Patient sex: M
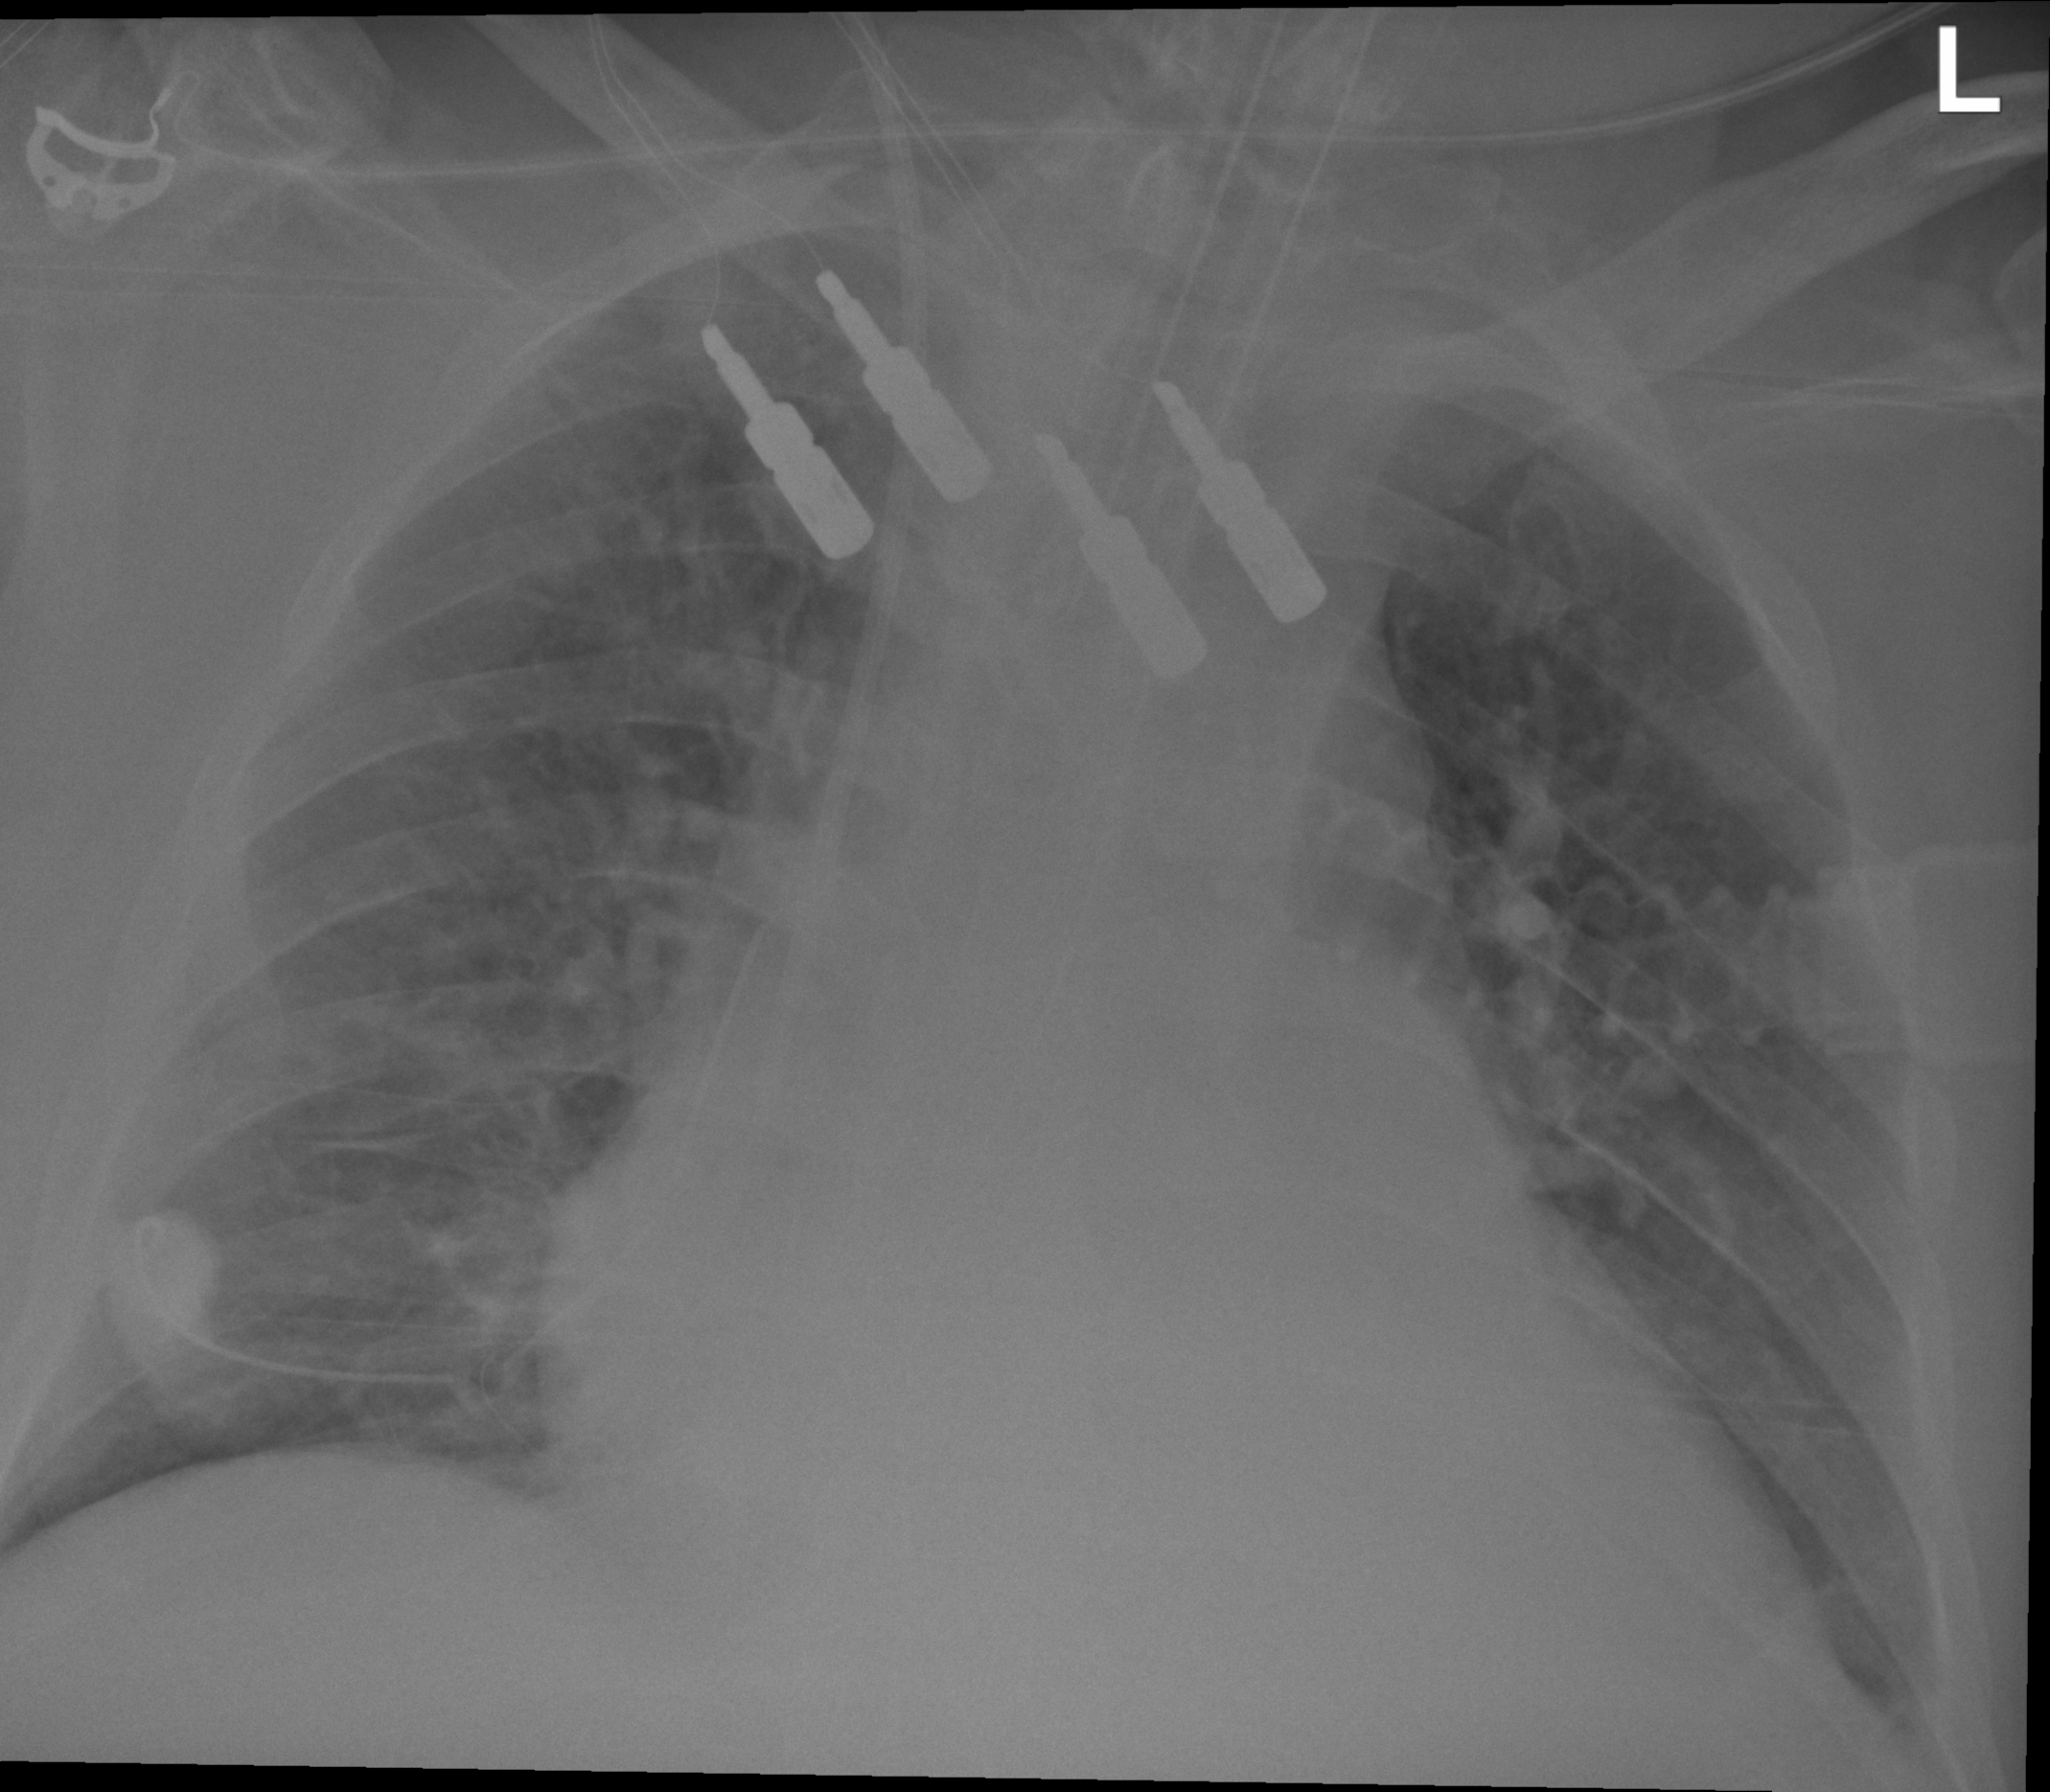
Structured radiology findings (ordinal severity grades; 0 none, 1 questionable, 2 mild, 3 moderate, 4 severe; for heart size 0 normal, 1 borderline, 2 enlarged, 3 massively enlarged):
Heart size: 2
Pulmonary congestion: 2
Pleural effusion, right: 0
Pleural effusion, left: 1
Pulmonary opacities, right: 2
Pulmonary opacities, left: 0
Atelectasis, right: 2
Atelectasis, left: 0